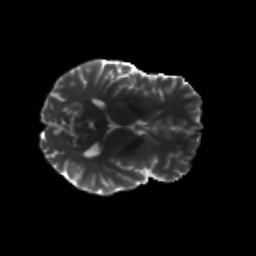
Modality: T2w
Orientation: axial
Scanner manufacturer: siemens
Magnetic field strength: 3 T
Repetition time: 8.8 s
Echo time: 0.085 s